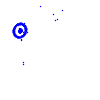
Particle: electron